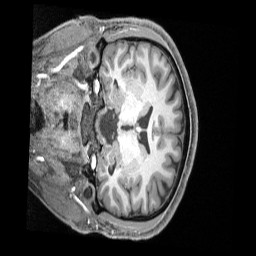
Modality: T1w
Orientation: coronal
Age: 26
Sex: male
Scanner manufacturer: siemens
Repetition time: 2.4 s
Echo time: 0.00231 s